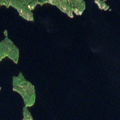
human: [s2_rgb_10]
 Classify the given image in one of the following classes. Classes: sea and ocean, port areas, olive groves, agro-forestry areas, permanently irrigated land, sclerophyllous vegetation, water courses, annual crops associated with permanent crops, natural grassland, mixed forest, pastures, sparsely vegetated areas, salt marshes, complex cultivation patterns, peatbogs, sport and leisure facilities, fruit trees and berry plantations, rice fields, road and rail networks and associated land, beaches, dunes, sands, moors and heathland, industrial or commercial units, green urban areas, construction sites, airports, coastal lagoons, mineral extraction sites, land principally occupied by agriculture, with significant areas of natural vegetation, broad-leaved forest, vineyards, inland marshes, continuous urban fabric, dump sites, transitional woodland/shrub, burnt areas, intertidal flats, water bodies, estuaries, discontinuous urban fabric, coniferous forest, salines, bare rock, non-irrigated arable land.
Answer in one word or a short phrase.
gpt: coniferous forest, water bodies